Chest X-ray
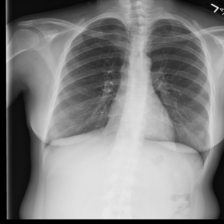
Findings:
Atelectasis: negative
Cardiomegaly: negative
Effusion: negative
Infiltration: negative
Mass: negative
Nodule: negative
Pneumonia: negative
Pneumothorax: negative
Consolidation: negative
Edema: negative
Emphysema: negative
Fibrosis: negative
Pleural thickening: negative
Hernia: negative